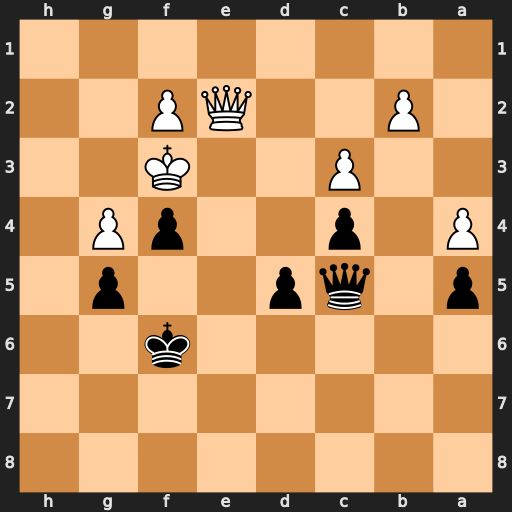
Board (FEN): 8/8/5k2/p1qp2p1/P1p2pP1/2P2K2/1P2QP2/8
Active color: b
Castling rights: -
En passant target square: -
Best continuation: Qc6 Kg2 d4+ f3 d3 Qf2 Qd6